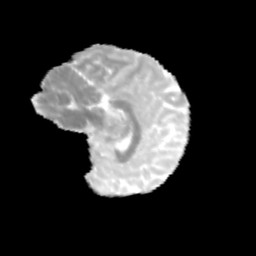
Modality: MD
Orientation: sagittal
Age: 11
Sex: female
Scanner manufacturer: siemens
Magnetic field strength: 3 T
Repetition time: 3.8 s
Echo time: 0.07 s